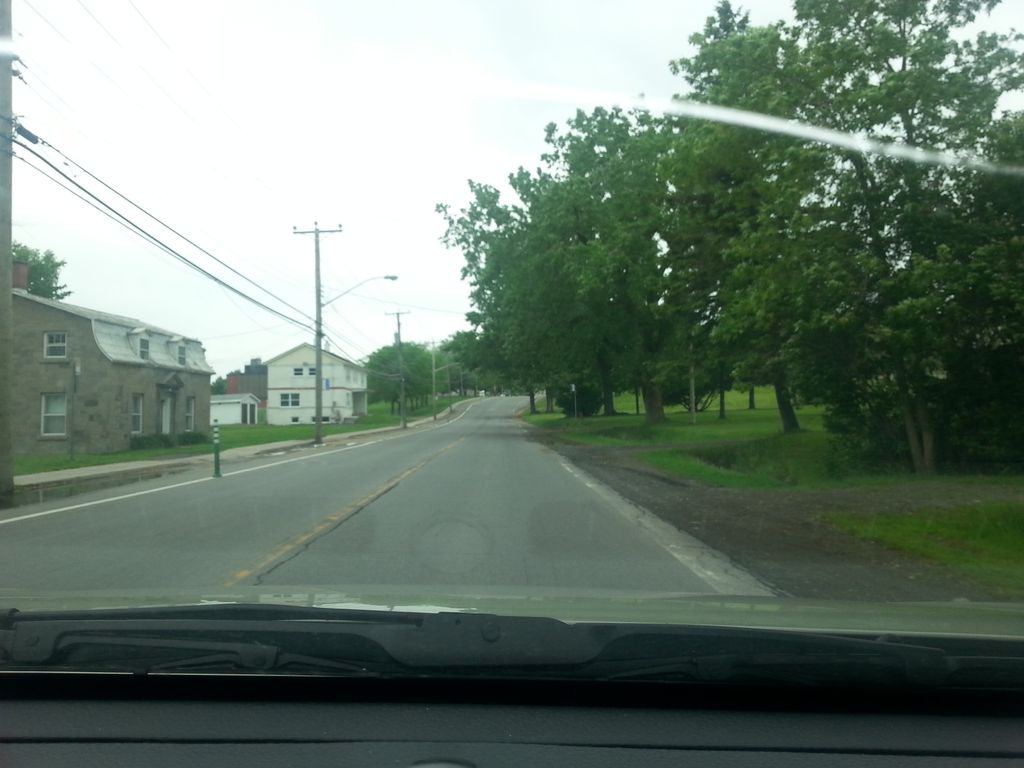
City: montreal